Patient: sex M, age 81
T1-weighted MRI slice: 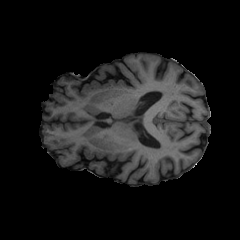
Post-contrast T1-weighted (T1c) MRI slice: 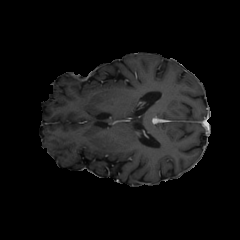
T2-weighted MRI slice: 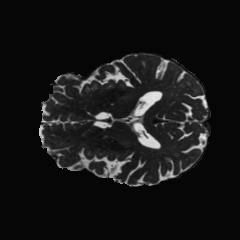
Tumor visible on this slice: no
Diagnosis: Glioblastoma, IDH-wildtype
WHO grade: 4